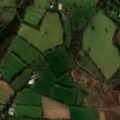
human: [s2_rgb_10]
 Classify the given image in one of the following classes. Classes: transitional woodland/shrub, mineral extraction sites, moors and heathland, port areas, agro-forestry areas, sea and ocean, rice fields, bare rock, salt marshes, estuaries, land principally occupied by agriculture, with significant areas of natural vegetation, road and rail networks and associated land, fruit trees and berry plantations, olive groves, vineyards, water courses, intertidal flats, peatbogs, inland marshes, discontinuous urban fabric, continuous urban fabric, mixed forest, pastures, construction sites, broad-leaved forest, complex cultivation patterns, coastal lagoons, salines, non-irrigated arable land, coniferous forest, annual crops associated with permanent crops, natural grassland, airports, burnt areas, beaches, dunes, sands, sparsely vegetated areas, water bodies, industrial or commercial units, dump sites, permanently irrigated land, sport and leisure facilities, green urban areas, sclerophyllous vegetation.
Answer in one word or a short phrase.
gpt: pastures, mixed forest, inland marshes, water bodies